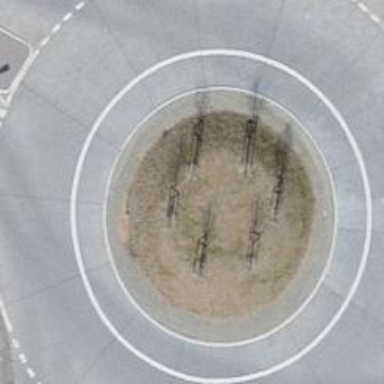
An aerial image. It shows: Secondary road around roundabout.